Interaction volume radius: 5 \u00c5
Interaction volume height: 25 \u00c5
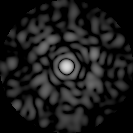
Disorder parameter: 0.8764